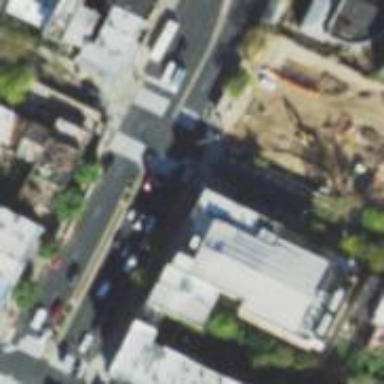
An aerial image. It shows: Footway located on traffic island.